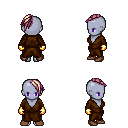
a pixel art fantasy rpg character, female body template, dark elf, purple skin, brown robe, gold greaves, white blonde long mohawk hairstyle, gold gloves, brown shoes, four views (front, back, left, right), 2x2 character sprite sheet, small pixel art, hard edges, no anti-aliasing